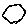
Label: hexagon